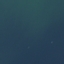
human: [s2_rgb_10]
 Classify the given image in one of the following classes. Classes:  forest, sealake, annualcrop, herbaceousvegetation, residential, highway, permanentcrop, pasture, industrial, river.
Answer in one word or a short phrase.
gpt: SeaLake